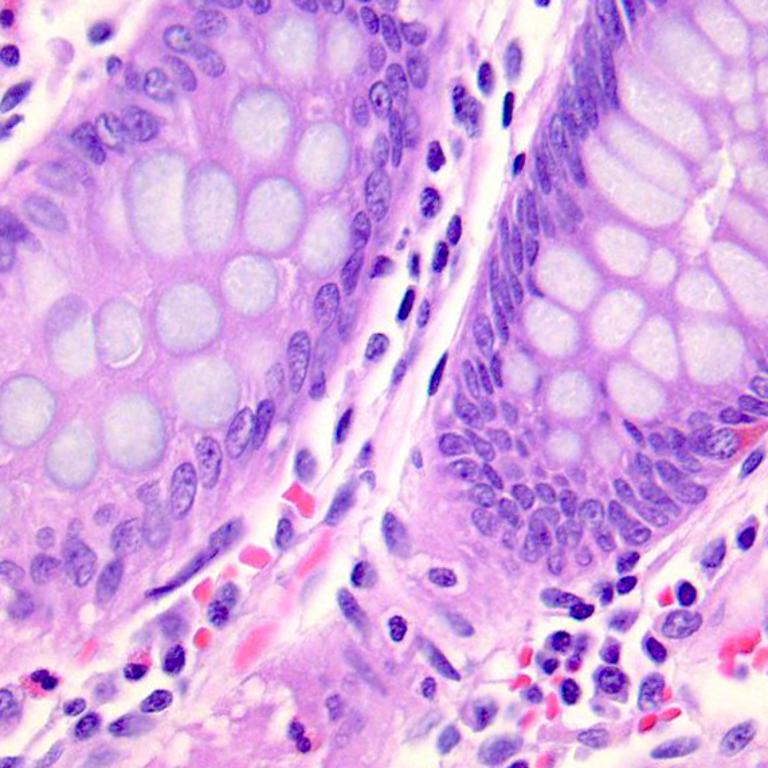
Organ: colon
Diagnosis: benign